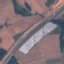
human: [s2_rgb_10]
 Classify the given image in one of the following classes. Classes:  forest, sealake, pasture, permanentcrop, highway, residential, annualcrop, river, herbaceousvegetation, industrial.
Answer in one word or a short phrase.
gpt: Highway